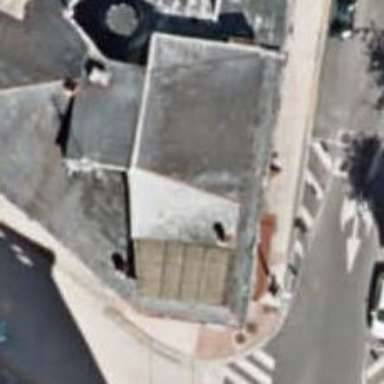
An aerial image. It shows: Pub.